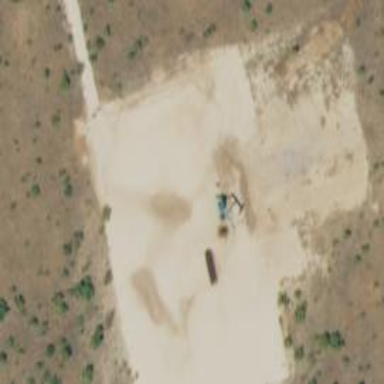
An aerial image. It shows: Petroleum well.